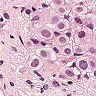
Metastatic tissue present: yes